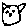
Label: cat